Interaction volume radius: 5 \u00c5
Interaction volume height: 10 \u00c5
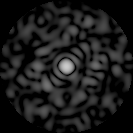
Disorder parameter: 0.8119